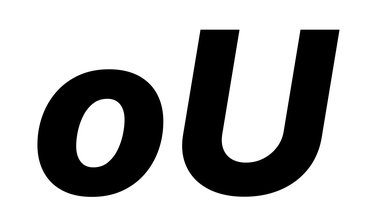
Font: Inter-Italic_ExtraBold_Italic